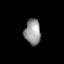
Tissue: lung
Cell type: Epithelial cells
Senescence score: 0.1887
Nuclear area (px): 404
Mean DAPI intensity: 149.153